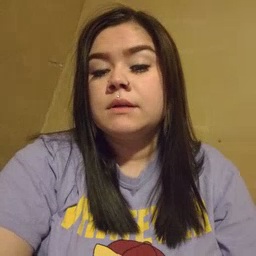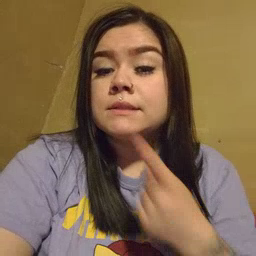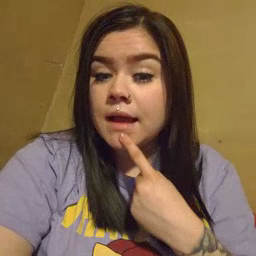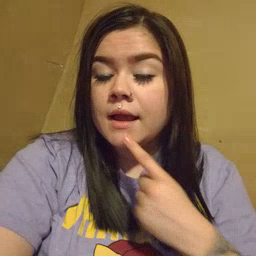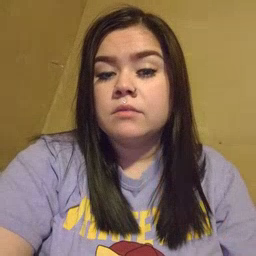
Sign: say